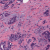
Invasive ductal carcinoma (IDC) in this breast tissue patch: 1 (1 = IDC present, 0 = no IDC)